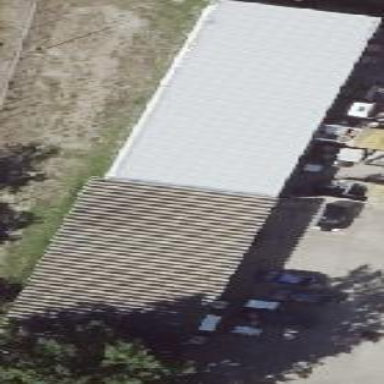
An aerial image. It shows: Industrial building with flat roof.